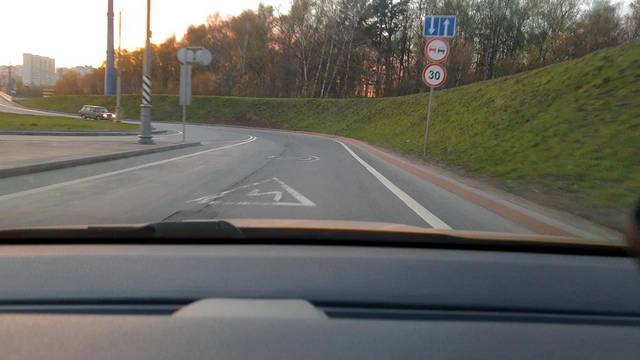
Region: Russia
Coordinates: 55.706, 37.416